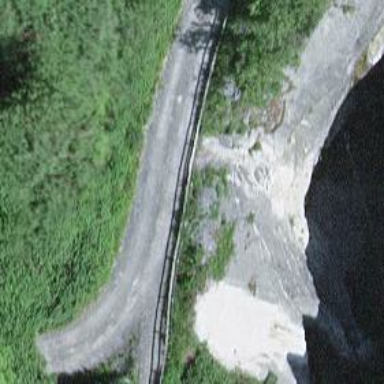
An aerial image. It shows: Historic road made of grade3 track.